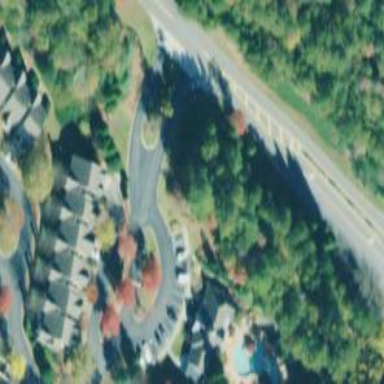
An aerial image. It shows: Residential road.